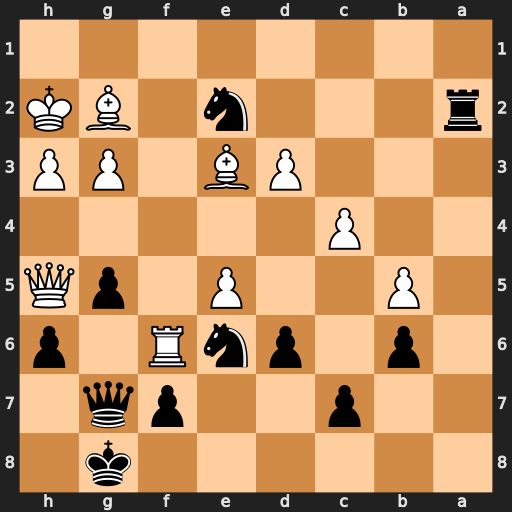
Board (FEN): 6k1/2p2pq1/1p1pnR1p/1P2P1pQ/2P5/3PB1PP/r3n1BK/8
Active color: b
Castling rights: -
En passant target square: -
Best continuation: N2f4 gxf4 gxf4 Bf2 Rxf2